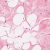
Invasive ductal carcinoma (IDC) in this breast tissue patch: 0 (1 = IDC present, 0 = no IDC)